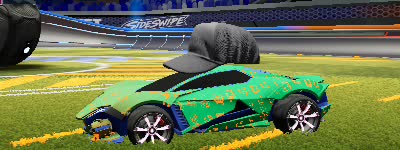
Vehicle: werewolf